Question: I am using the Subclipse plugin in eclipse IDE, to commit and update my code. I am in need of merging code from branch to trunk. As a part of it, I am facing this issue.
Here's my workaround steps to merge the branch to trunk.
- - - <URL>- -
Lucidly, here's my error alert from eclipse IDE.

P.S: In my trunk code, there exists no demo.properties, but it's there in the branch code.
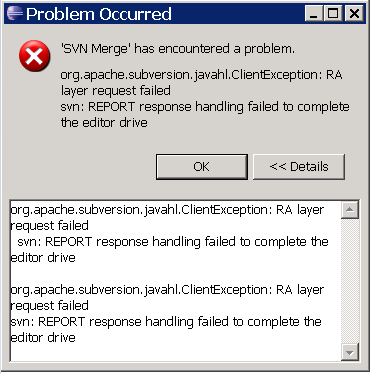
Answer: If you have not installed the CollabNet Merge Client from the Subclipse update site you should do so. The Subclipse merge option has not really been updated for the merge tracking support since Subversion 1.5.
Your merge parameters are definitely not correct. The "To URL" is not the target for the merge, your working copy is. The From and To URL are the two URL/revision ranges to diff to produce the merge that you want to apply to your working copy. In most cases, the two URL's should be the same and the revision numbers should change to reflect the range of revisions you want to merge.
The new UI introduced with the CollabNet Merge Client resolves these issues and makes it much easier to perform the correct merge.
You should avoid merging a specific file, when using Subversion. Ideally you should merge the entire tree, /branches/appi1.1 in your example.